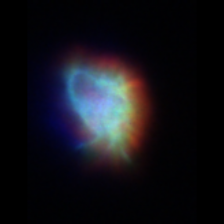
Taxon: Ciliates
Group: Other